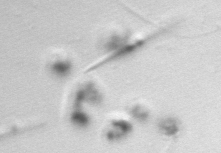
Label: Phaeocystis